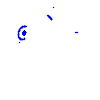
Particle: electron